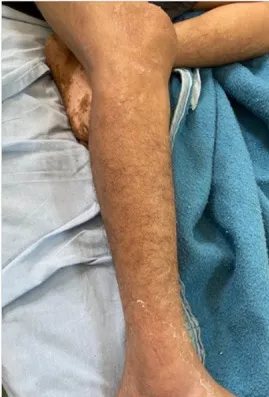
Status of the affected limb 17 days after the snakebite accident. Leg.
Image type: medical_photograph (skin_photograph)